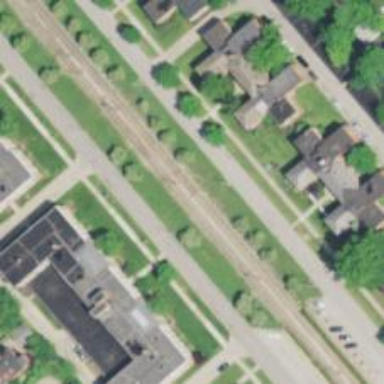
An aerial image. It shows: Light rail electrified with contact line.